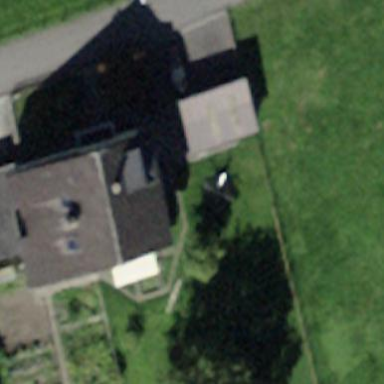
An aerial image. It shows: Detached building.